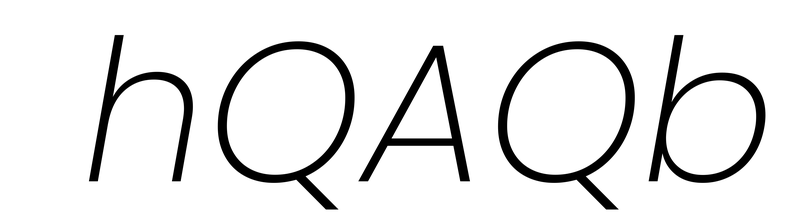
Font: Poppins-ExtraLightItalic